Brain MRI, t2w sequence, axial 2D slice.
Patient: age 38, sex F, weight 78 kg, height 1.78 m
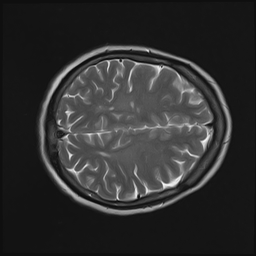